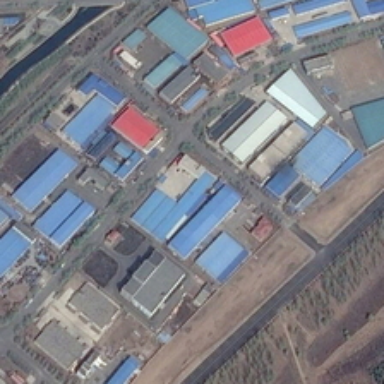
Many buildings are in an industrial area near a river .